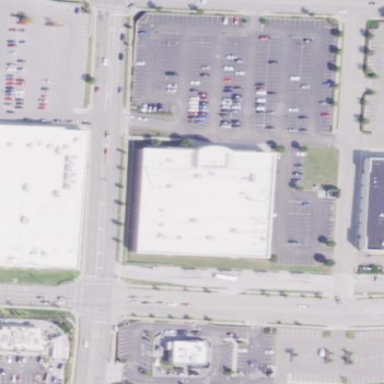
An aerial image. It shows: Fitness center building.